Question: I'm trying to aggregate the variable 'Schulbildung' which are less then 12. And aggregate the value of 'n'. I tried using the 'aggregate()' function but it didn't work. Has somebody any idea?

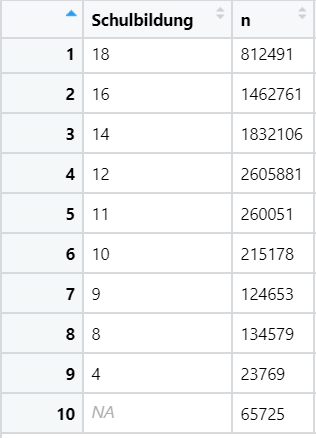
Answer: Use mutate with an 'ifelse' statement to recode every value that is smaller than 12.
Summarise then with 'dplyr'.
'''
df <- data.frame(
Education = c(18, 16, 15, 12, 10, 8),
entries = c(200, 100, 50, 50, 10 ,5)
)
'''
You said Education is a grouping varibale, so this means this is not the original data.frame, right?
'''
df %>%
ungroup() %>%
mutate(Education = ifelse(Education < 12, "others", Education)) %>%
group_by(Education) %>%
summarise(entries = sum(entries))
'''